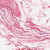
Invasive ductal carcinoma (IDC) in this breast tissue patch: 0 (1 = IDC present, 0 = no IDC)